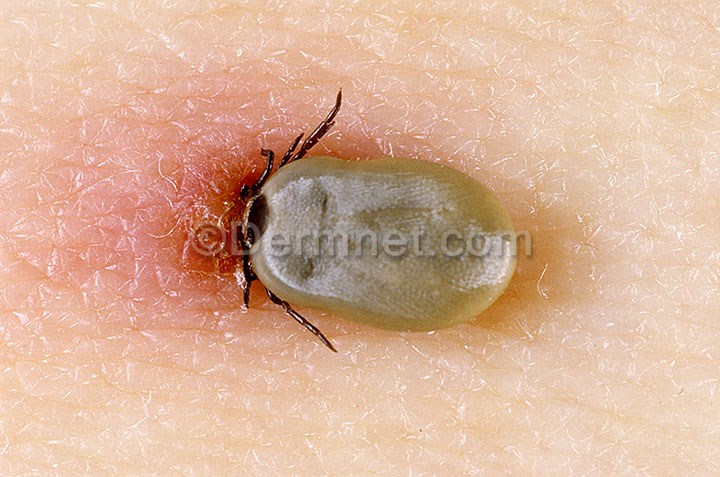
Disease: Scabies Lyme Disease and other Infestations and Bites